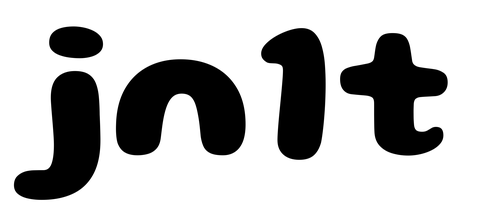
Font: Gluten_Bold